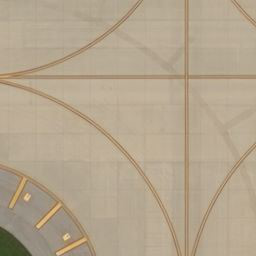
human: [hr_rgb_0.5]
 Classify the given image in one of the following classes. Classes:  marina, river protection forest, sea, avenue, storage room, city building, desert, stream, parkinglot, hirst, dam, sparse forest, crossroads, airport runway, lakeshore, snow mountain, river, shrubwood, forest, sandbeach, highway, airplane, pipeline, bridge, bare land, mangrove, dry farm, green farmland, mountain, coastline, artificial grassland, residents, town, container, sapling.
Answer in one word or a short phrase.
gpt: airport runway